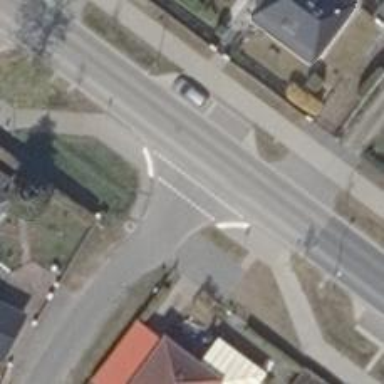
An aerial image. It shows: Asphalt road in residential area.